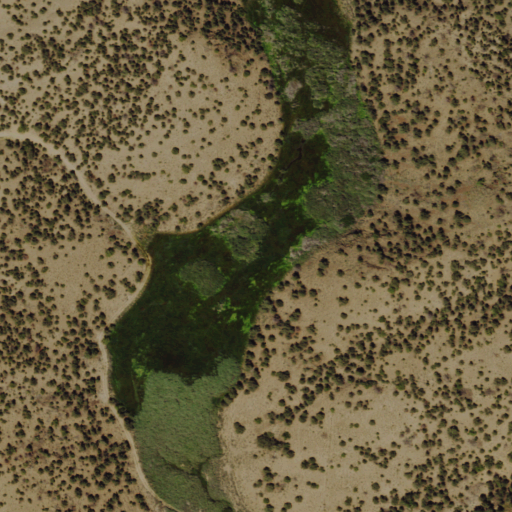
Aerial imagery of plain(s) in Nevada named Little Meadows containing evergreen forest, woody wetlands, and shrub